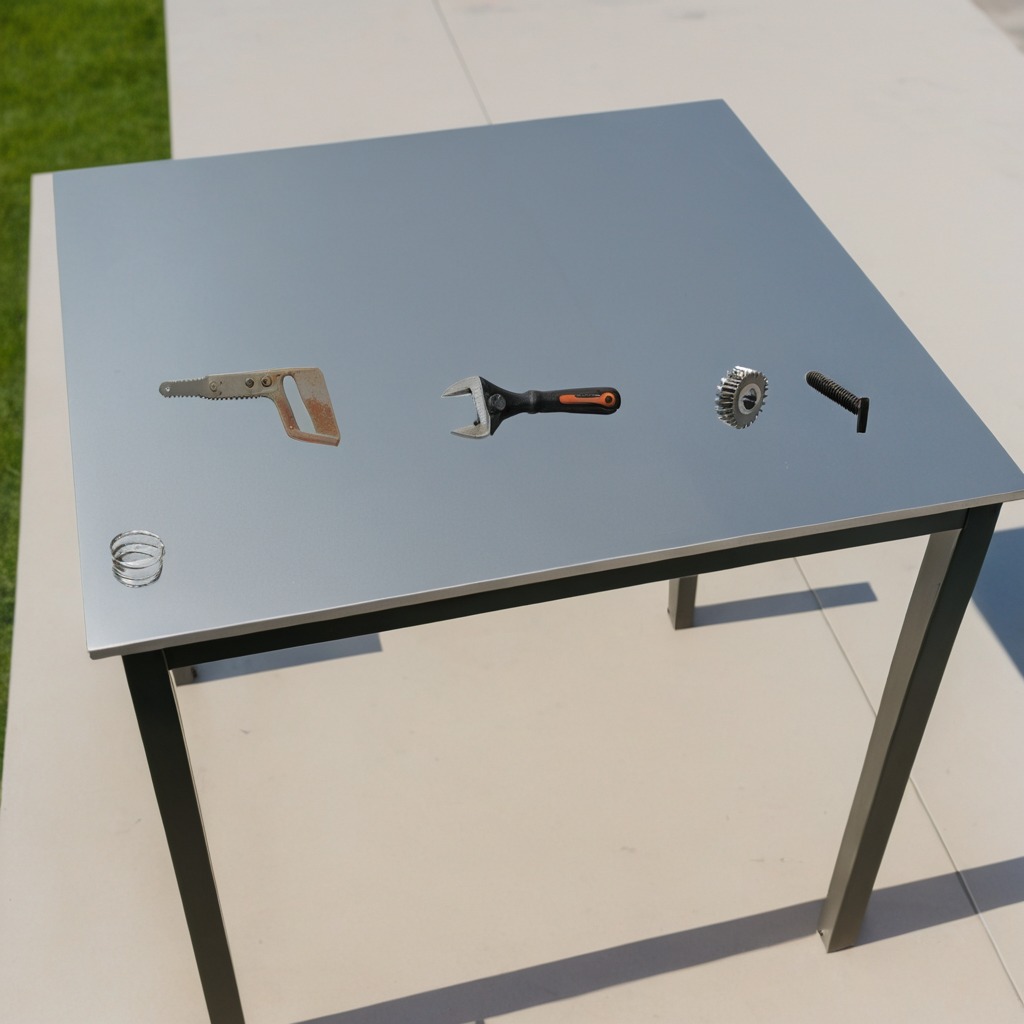
A steel gear with teeth, a metal machine screw, a coiled metal spring, a handheld metal saw, and a wrench are lying on the table.